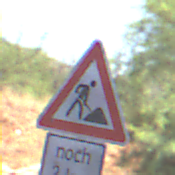
Verkehrszeichen: Arbeitsstelle
Zusatzzeichen unten: LaengeEinerStrecke4
Umgebung: Roofed, Underpass
Tageszeit: Midday
Wetter: Clear
Licht: Natural
Jahreszeit: NotSpecified
Kontrast: LowContrast